Question: In my university notes the pseudocode of Build Heap is written almost like this (Only difference were parenthesis I have brackets):

And I searched on the internet and there are several like this:
But shouldn't be something like that?
'''
BuildHeap(A) {
heapsize <- length[A]
for i <- floor(length[A]/2) downto 1
Heapify(A,i)
}
'''
Why they writing heap_size[A] = length[A]?
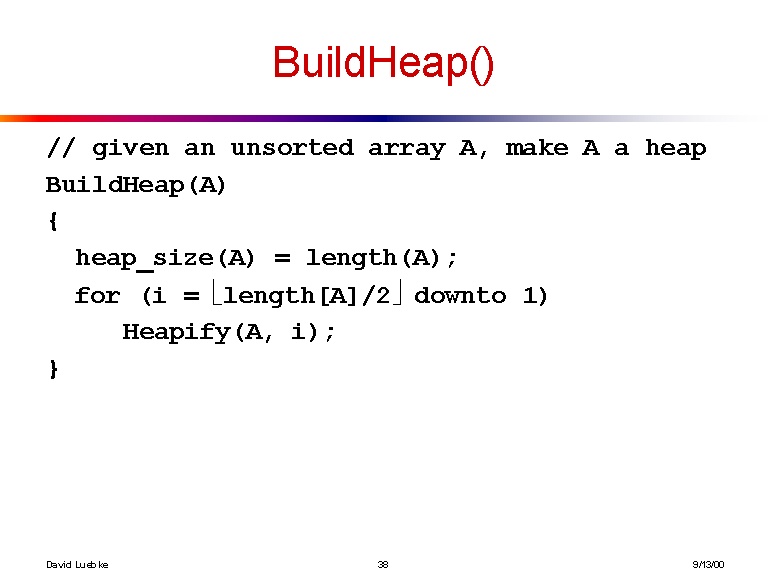
Answer: If you have many heaps, A, B, C. And only one variable heap-size, How will you remember the sizes of all the heaps?
In many pseudocode the attributes of an object O are written as 'Attriubute[O]' or 'Attribute(O)' , (Sometimes they are also written as 'O.attribute' ).
The first example assumes that you are storing the heap size of a particular heap as an attribute of the heap.
The second example might be storing the heap size in a local variable which gets its value from the length attribute ('Length[A]') of the heap.
Here is a text about pseudocode from Introduction To Algorithms:
> Compound data are typically organized into objects, which are comprised of attributes or fields . A particular field is accessed using the field name followed by the name of its object in square brackets. For example, we treat an array as an object with the attribute length indicating how many elements it contains. To specify the number of elements in an array A, we write length[A]. Although we use square brackets for both array indexing and object attributes, it will usually be clear from the context which interpretation is intended